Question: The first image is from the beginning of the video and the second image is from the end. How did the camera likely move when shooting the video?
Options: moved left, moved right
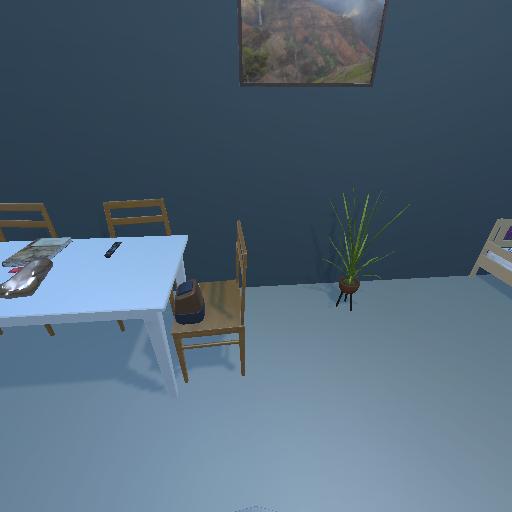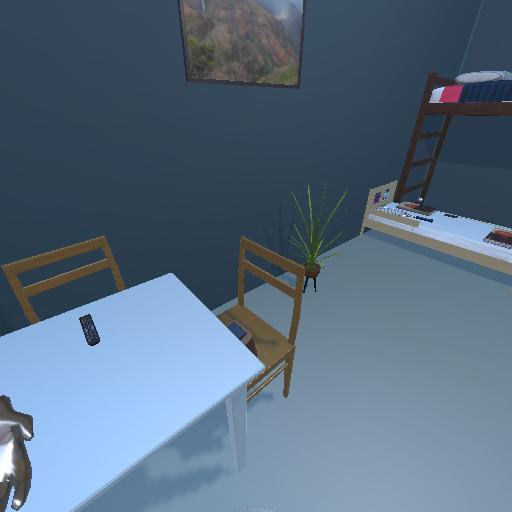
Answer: moved left